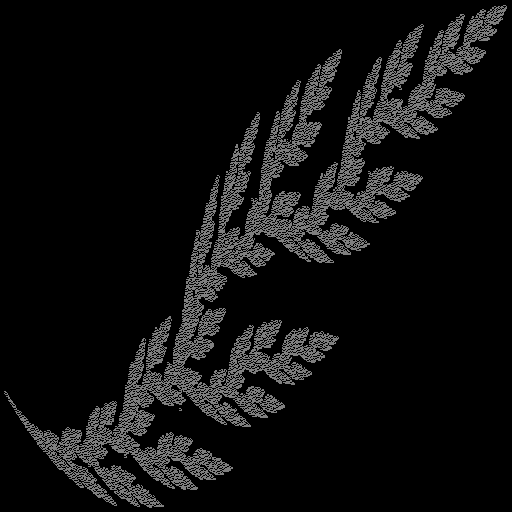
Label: shieldfern